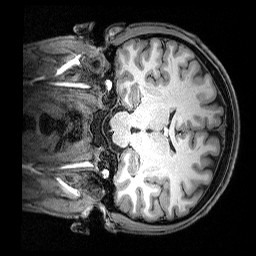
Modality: T1w
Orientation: coronal
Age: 23
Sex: male
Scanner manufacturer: siemens
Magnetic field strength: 3 T
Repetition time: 2.5 s
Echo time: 0.00369 s